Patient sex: M
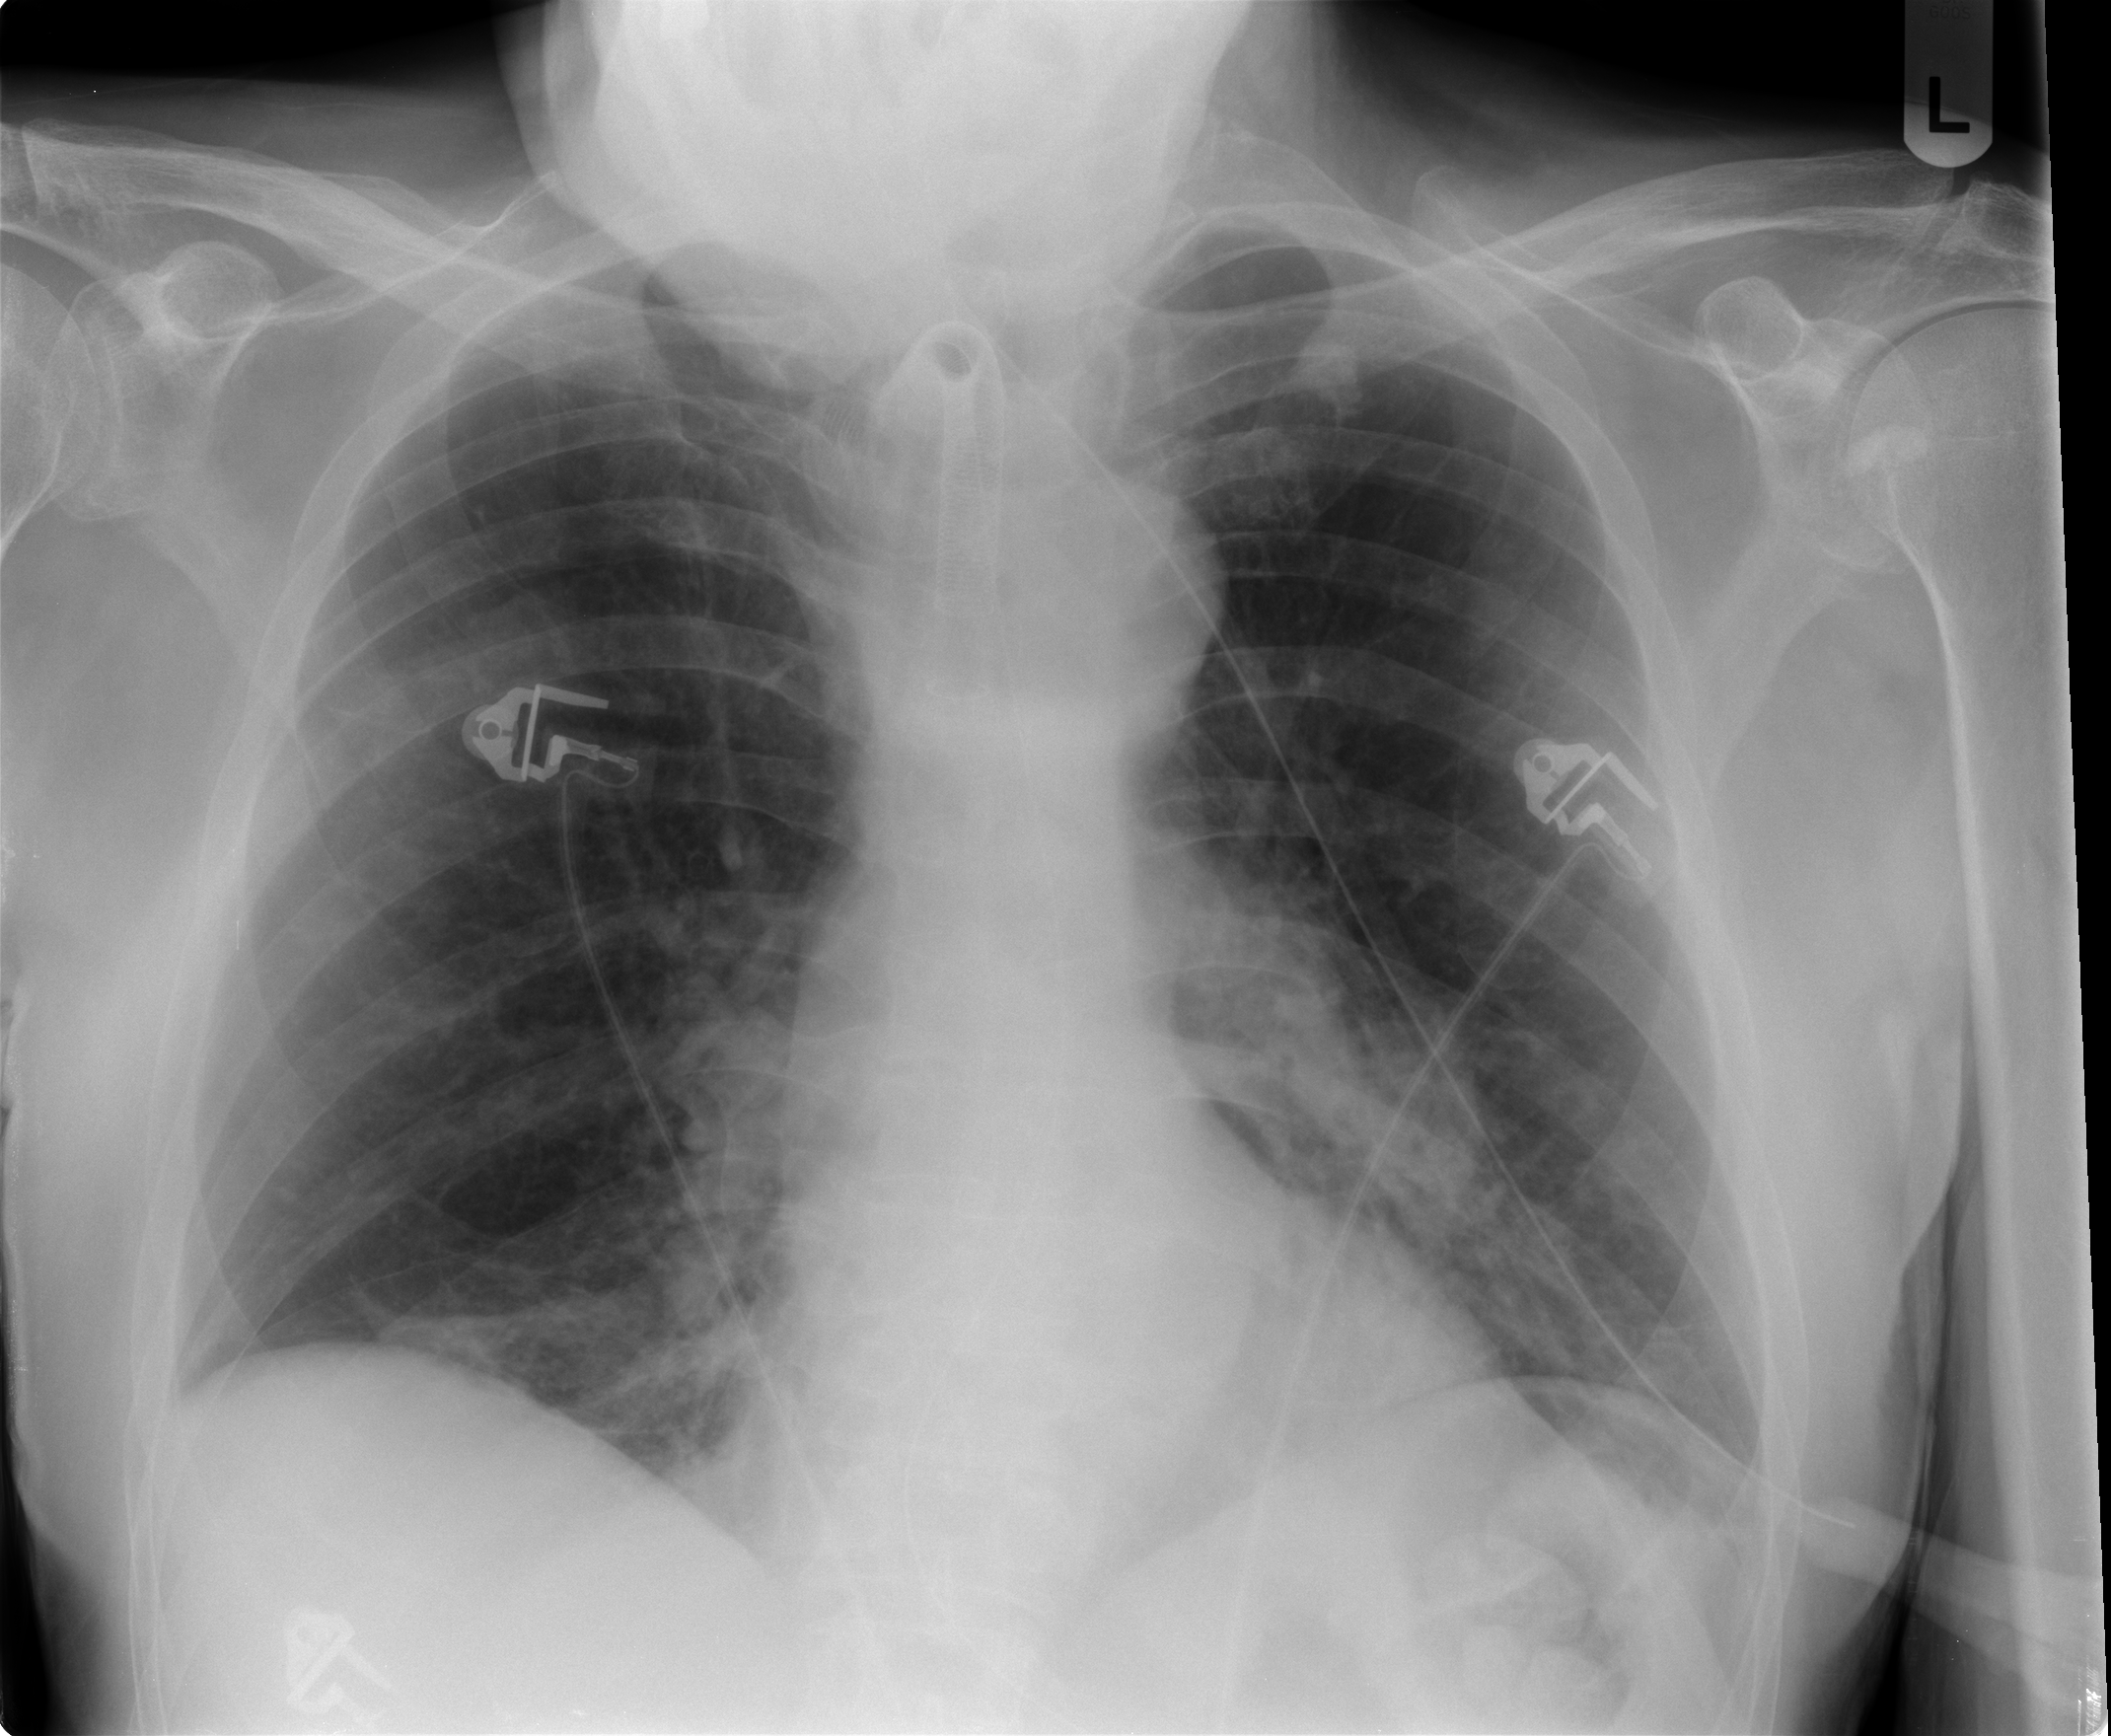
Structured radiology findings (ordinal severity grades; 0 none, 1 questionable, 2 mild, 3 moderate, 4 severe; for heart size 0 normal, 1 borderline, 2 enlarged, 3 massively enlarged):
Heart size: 2
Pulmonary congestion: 0
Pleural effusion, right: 0
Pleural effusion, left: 0
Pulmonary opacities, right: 0
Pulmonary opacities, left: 2
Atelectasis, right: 2
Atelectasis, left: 2